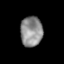
Tissue: lung
Cell type: Epithelial cells
Senescence score: 0.2423
Nuclear area (px): 652
Mean DAPI intensity: 140.943